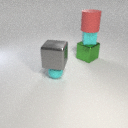
small cyan rubber cube below large red rubber cylinder